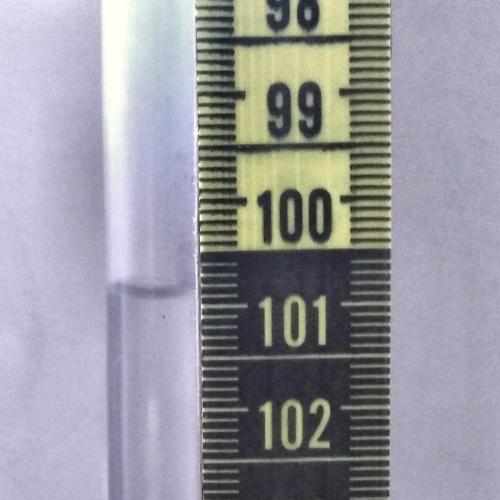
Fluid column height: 100.8 cm